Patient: sex M, age 51
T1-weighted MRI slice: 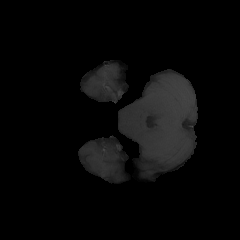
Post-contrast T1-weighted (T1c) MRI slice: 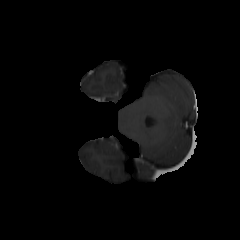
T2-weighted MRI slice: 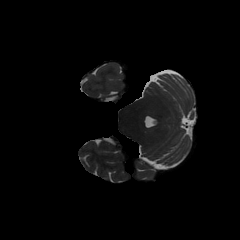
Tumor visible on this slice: no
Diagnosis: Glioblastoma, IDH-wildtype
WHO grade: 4